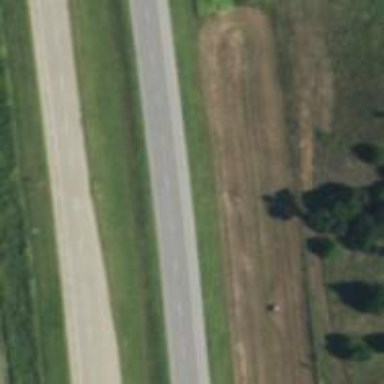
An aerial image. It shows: This image shows trunk highway that functions as expressway.